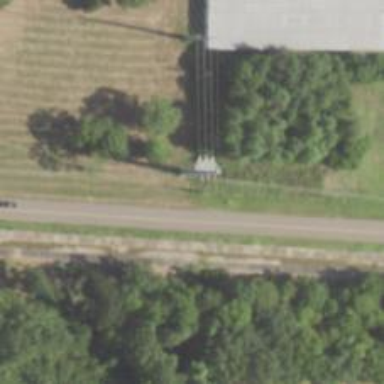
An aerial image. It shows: Switch tower located on power pole.